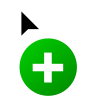
Cursor type: copy
OS/theme: linux-apple-cursor
Variant: black